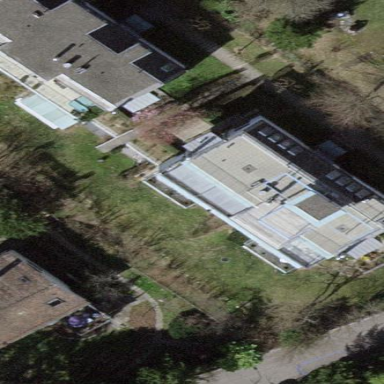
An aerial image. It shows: Flat-roofed building.